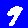
Digit: 9